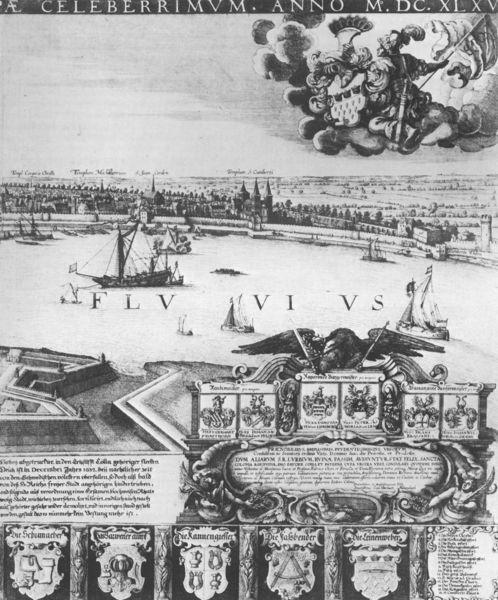
Titel: Große Ansicht der Stadt Köln von Deutz aus
Künstler: Wenzel Hollar
Institution: Köln, Stadtmuseum
Schlagwörter: adler, himmel, meer, wasser, fluss, stadt, ufer, schwarz, weiss, zeichnung, wolke, felder, kirche, schiff, schrift, segelboot, ansicht, segelschiff, schwer, dorf, mauer, hafen, lanze, buch, himmeö, festung, seite, schwert, text, ritter, wappen, latein, wehranlage